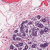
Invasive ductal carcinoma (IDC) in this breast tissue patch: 0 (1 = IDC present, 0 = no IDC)